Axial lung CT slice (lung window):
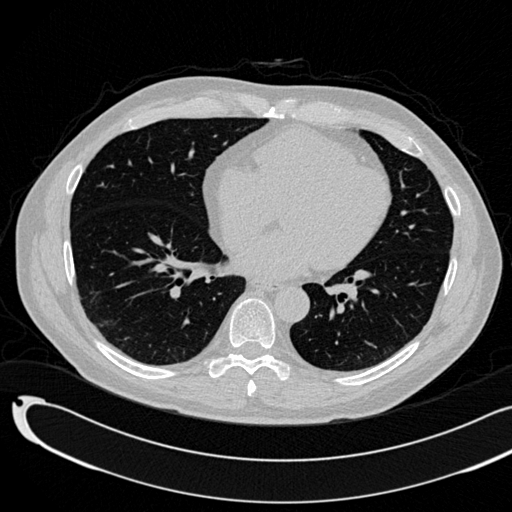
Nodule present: no